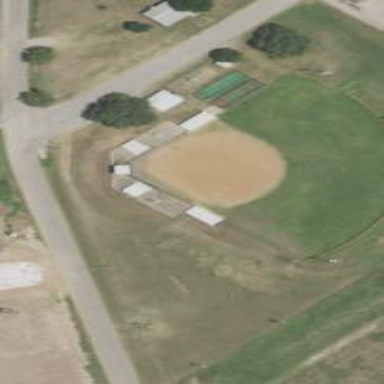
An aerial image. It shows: Softball pitch for leisure sports.